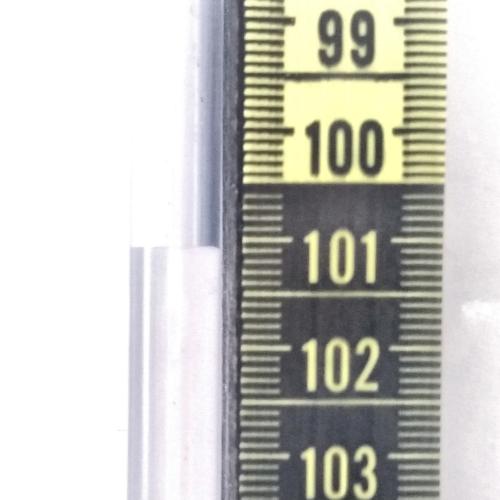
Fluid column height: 101.1 cm